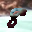
Label: 8